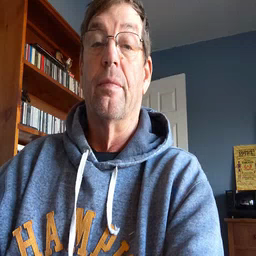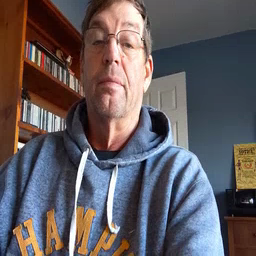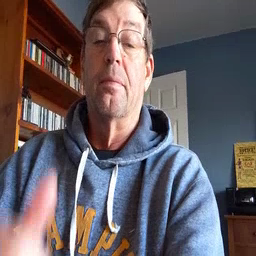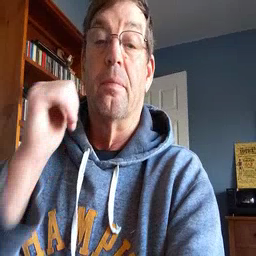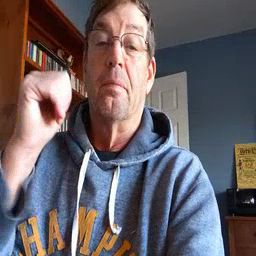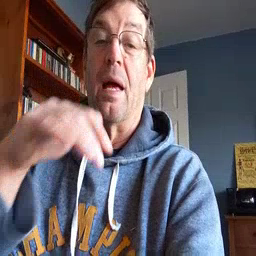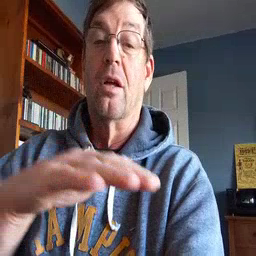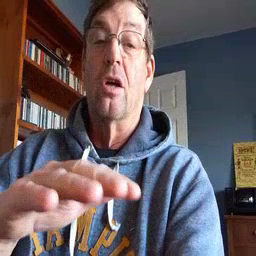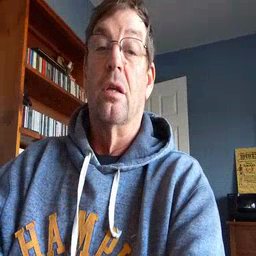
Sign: backyard